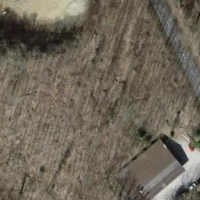
EUNIS habitat code: 41
Species observed at this site:
Campanula trachelium